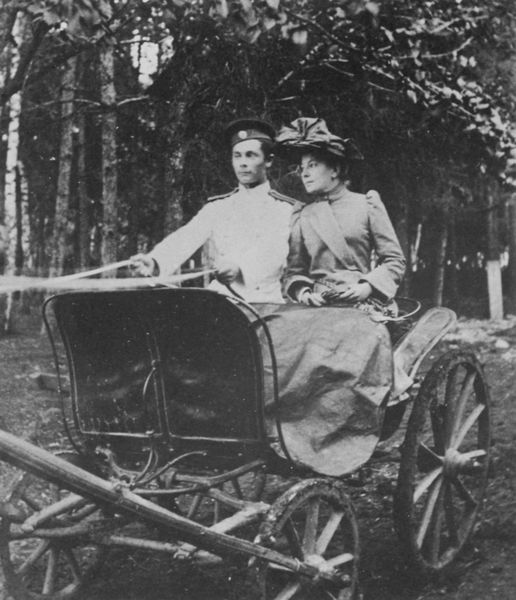
Titel: Ankunft auf einem Landgut in der Provinz Pensa
Künstler: Russischer Fotograf
Institution: Standort unbekannt
Schlagwörter: baum, blätter, laub, mann, weiß, bäume, menschen, sitzen, frau, grau, holz, hut, hüte, kleid, kleider, licht, schwarz, blick, dame, gras, rasen, weg, wiese, rock, schleife, alt, gesichter, kappe, mütze, blicke, falten, halten, kragen, mensch, bild, portrait, birken, natur, paar, wald, pferd, räder, schärpe, zügel, zwei, russland, droschke, einspänner, kutsche, speichen, ziehen, holzrad, rad, wagen, wagenrad, stämme, gewächs, waldrand, foto, fotografie, photographie, eisen, schwarz-weiß, uniform, soldat, kutscher, peitsche, deichsel, epauletten, offizier, scherpe, photo, fahren, birkenwald, wagenräder, gespann, blech, aufnahme, reifen, zar, fahrt, pferdekutsche, kavalier, ppar, gummi, räde